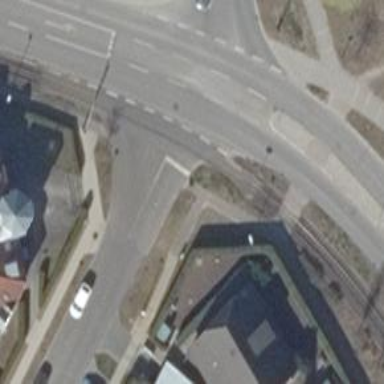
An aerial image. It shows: Residential road with separate sidewalks on both sides.